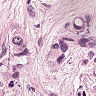
Metastatic tissue present: yes